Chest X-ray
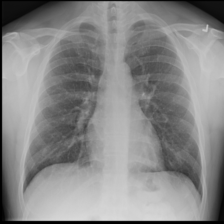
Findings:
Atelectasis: negative
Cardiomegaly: negative
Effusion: negative
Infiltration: negative
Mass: negative
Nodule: negative
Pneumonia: negative
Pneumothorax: negative
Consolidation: negative
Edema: negative
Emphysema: negative
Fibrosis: negative
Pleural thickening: negative
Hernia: negative